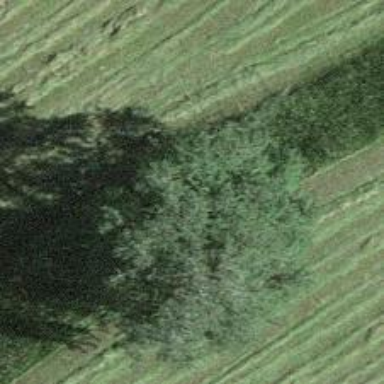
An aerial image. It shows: Single tag "natural: tree."